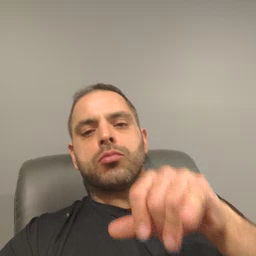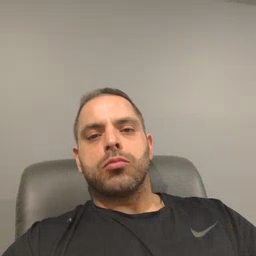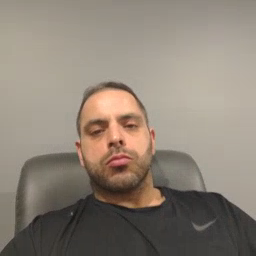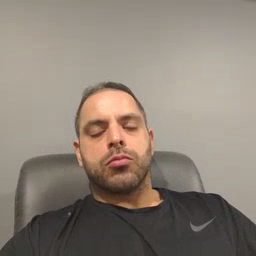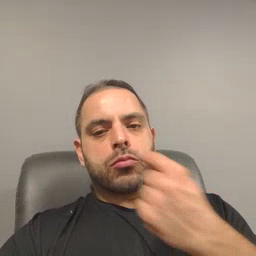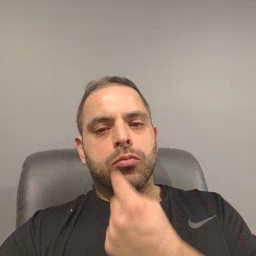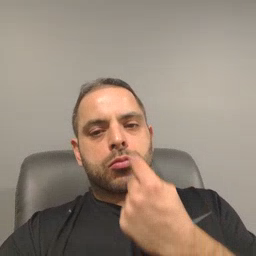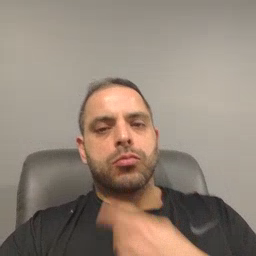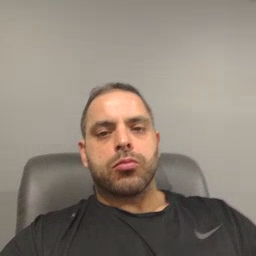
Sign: mouth